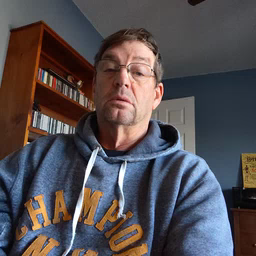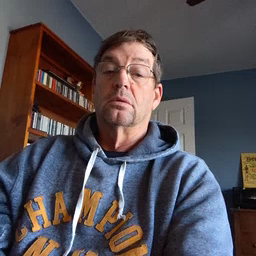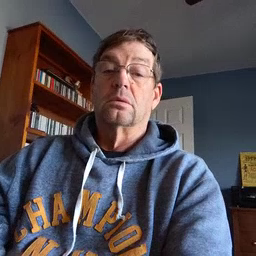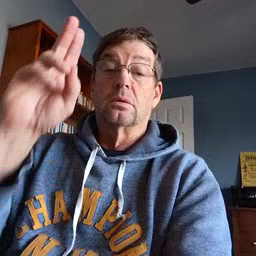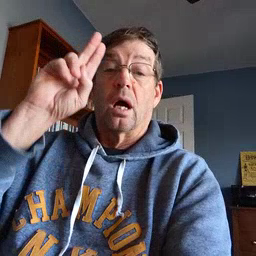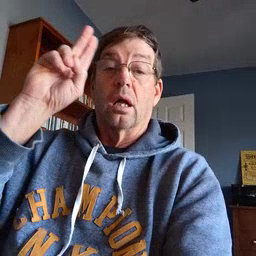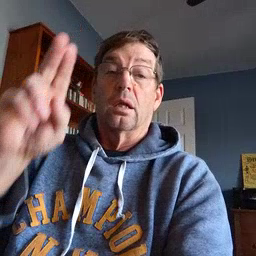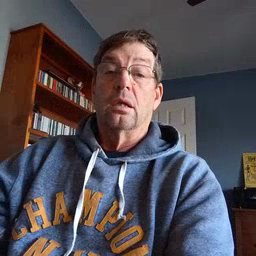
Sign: uncle